Question: ## Description
When I tried to open the clone notebook, this happened

When I looked at my command line, this error show up
'''
Traceback (most recent call last):
File "C:\Users\msi\Anaconda3\lib\site-packages\tornado\web.py", line 1704, in _execute
result = await result
File "C:\Users\msi\Anaconda3\lib\site-packages\jupyter_server\services\contents\handlers.py", line 248, in post
checkpoint = await ensure_async(cm.create_checkpoint(path))
File "C:\Users\msi\Anaconda3\lib\site-packages\jupyter_server\services\contents\manager.py", line 520, in create_checkpoint
return self.checkpoints.create_checkpoint(self, path)
File "C:\Users\msi\Anaconda3\lib\site-packages\jupyter_server\services\contents\filecheckpoints.py", line 59, in create_checkpoint
self._copy(src_path, dest_path)
File "C:\Users\msi\Anaconda3\lib\site-packages\jupyter_server\services\contents\fileio.py", line 245, in _copy
copy2_safe(src, dest, log=self.log)
File "C:\Users\msi\Anaconda3\lib\site-packages\jupyter_server\services\contents\fileio.py", line 47, in copy2_safe
shutil.copyfile(src, dst)
File "C:\Users\msi\Anaconda3\lib\shutil.py", line 261, in copyfile
with open(src, 'rb') as fsrc, open(dst, 'wb') as fdst:
FileNotFoundError: [Errno 2] No such file or directory: 'C:\\Users\\msi\\My study\\AIT Coursework\\AT82.01 Computer Programming for Data Science and Artificial Intelligence\\Python-for-DS-AI\\Lectures\\02-MLScratch\\03-Naive Bayesian\\.ipynb_checkpoints\\01 - Supervised Learning - Classification - Naive Bayesian - Gaussian-checkpoint.ipynb'
[W 2021-08-23 17:00:07.499 ServerApp] Unhandled error
'''
It worked perfectly when I import it to Colab, so the notebook file is not corrupted.
I still don't understand what is the problem, not having a checkpoint file shouldnt be the problem in the first place.
Anyone got a clue on what happened?
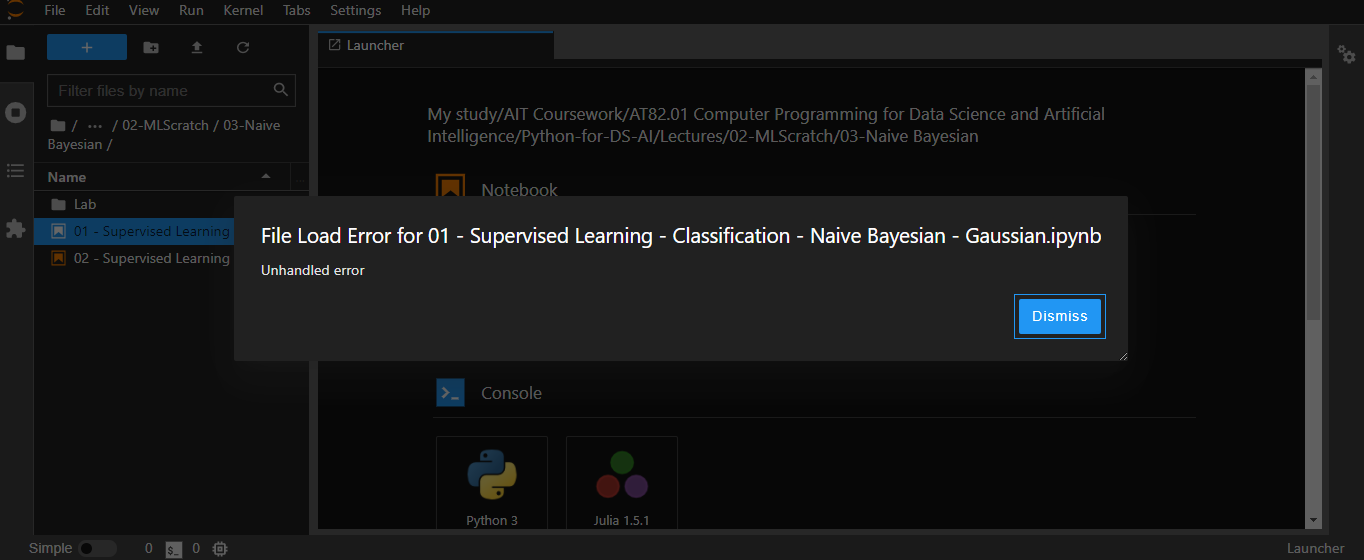
Answer: Never mind, I fixed it. it's because my file name is too long.